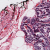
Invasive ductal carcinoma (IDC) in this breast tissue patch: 0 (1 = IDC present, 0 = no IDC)